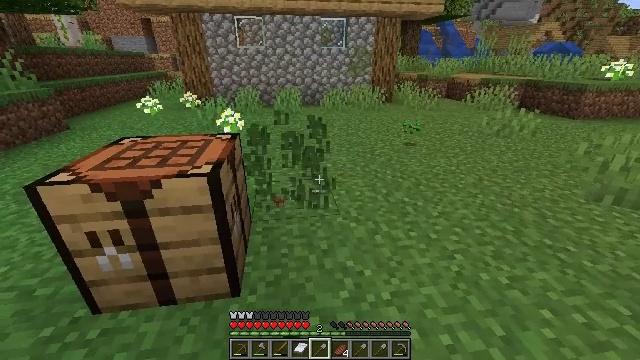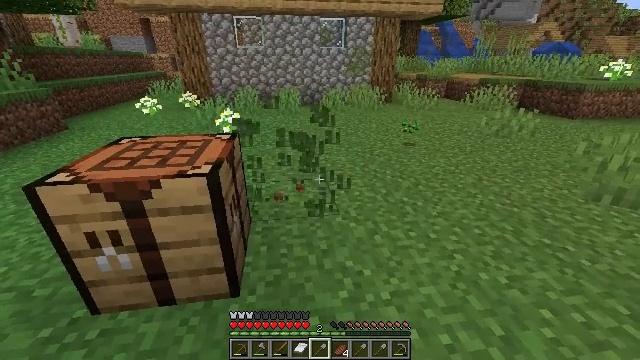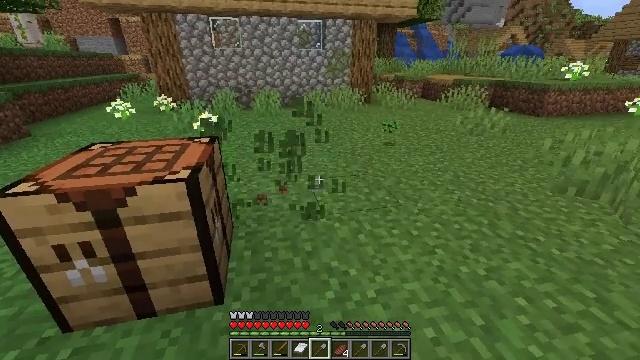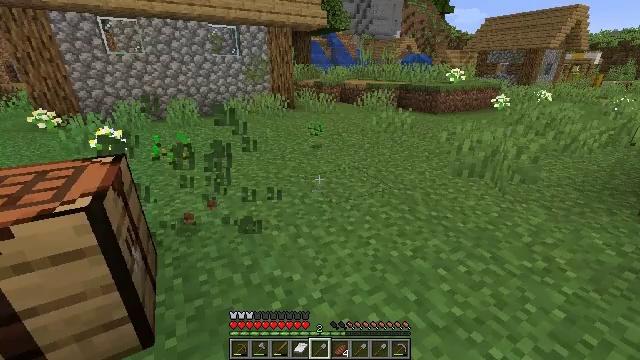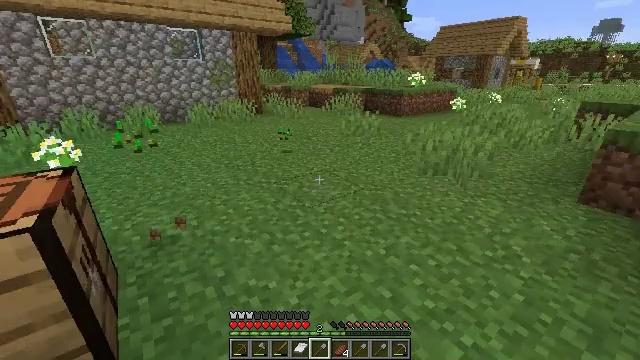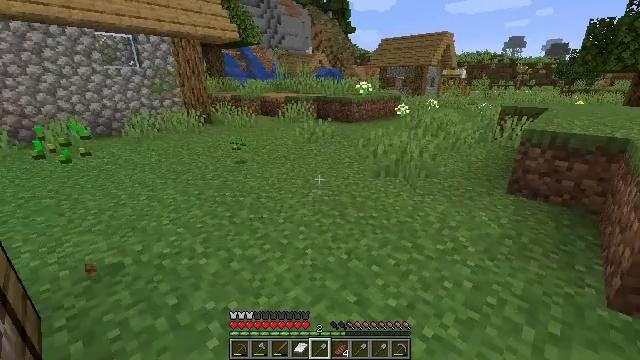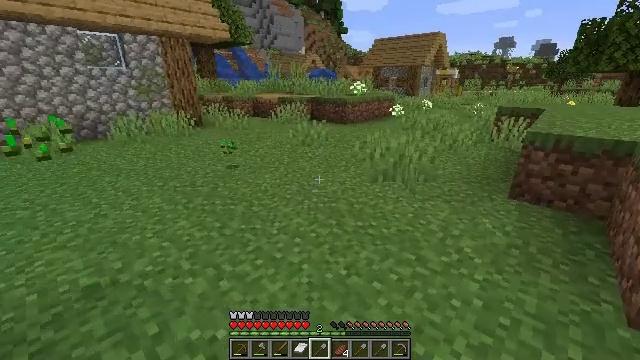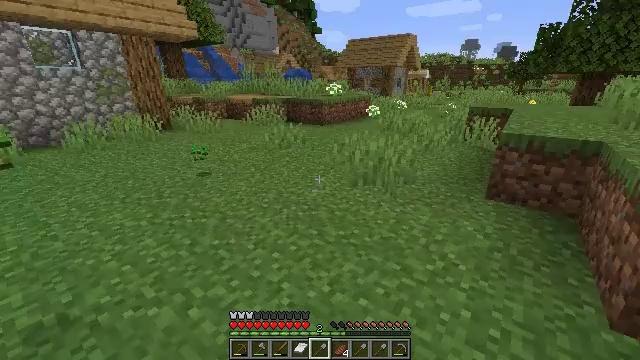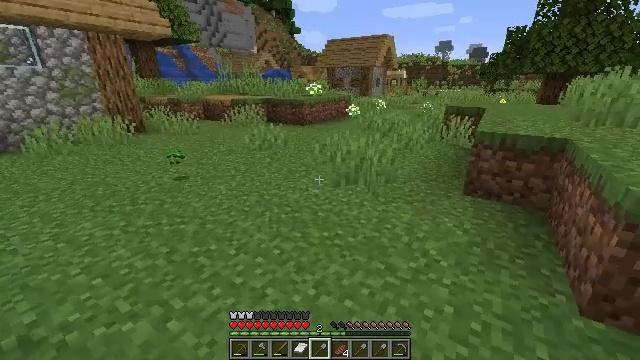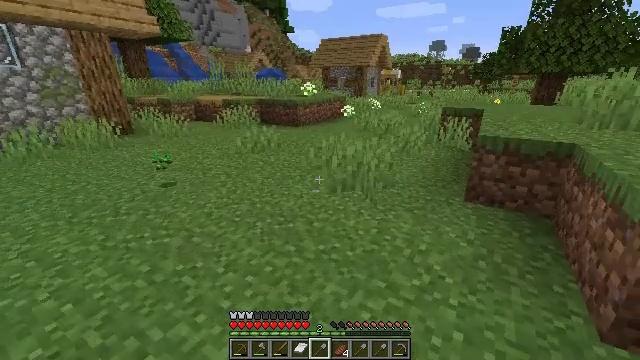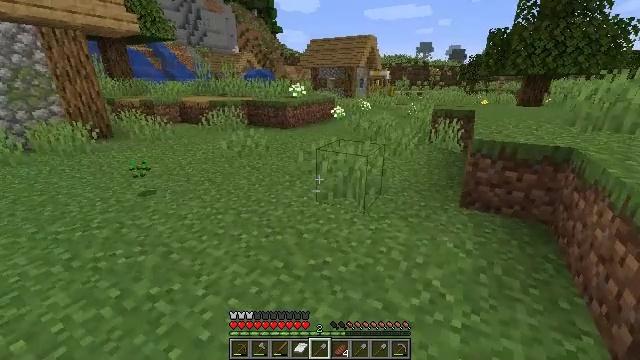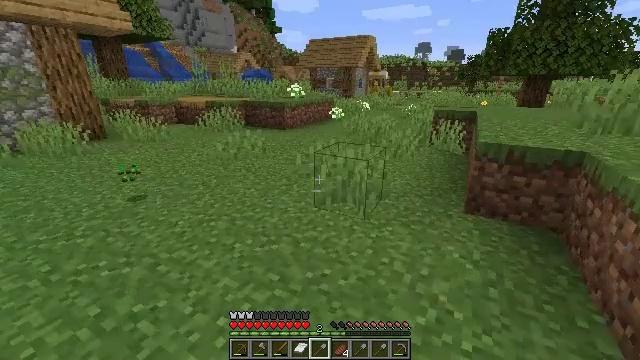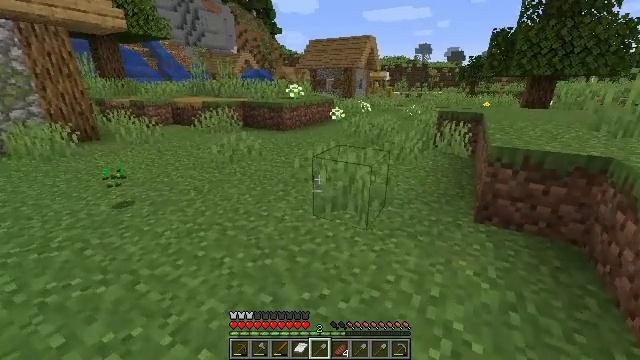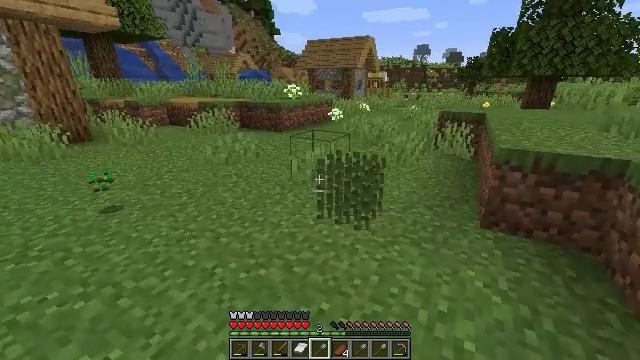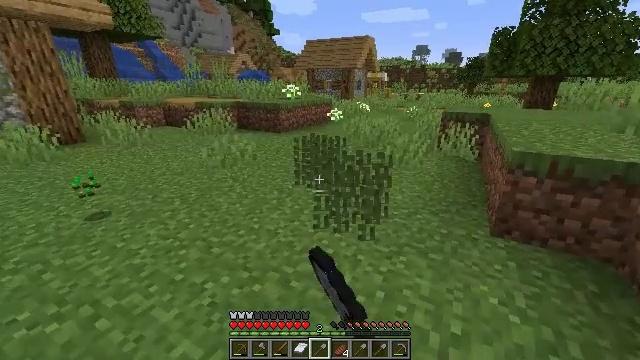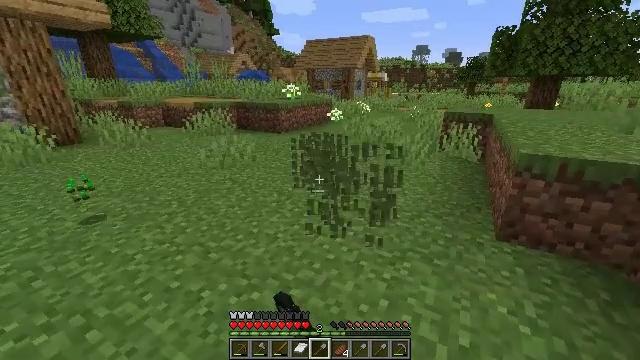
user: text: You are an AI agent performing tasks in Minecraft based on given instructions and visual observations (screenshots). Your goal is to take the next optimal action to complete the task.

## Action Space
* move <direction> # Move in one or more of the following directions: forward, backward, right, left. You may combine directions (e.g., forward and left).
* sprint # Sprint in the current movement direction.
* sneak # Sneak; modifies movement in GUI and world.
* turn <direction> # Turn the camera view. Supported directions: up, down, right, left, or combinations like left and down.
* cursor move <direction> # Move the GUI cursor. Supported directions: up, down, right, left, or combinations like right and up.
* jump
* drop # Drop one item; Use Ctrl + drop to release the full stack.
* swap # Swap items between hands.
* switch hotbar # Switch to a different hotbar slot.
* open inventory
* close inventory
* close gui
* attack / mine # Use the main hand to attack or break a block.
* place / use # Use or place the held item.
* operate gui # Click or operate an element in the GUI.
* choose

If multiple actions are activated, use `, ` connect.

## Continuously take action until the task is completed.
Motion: motion action
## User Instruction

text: Mine the grass in the plains.
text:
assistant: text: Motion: no_op
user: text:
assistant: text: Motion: turn right
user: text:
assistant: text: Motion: turn right and up
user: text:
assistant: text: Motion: turn right
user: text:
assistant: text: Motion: move forward, turn right and up
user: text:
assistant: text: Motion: move forward, turn right
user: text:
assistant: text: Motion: move forward, turn right
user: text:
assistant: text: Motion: move forward, turn right
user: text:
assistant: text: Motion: move forward, turn right
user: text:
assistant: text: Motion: move forward, turn right
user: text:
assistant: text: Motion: move forward
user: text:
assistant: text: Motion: move forward
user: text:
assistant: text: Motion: move forward, attack / mine
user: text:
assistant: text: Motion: attack / mine
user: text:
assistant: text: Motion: attack / mine
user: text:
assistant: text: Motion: no_op
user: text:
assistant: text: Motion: no_op
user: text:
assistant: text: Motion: no_op
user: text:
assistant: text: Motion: turn right
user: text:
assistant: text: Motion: turn right
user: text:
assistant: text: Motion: move forward
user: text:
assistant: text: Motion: move forward
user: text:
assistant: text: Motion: move forward
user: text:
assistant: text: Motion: move forward
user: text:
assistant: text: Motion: attack / mine
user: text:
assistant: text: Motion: attack / mine
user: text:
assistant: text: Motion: attack / mine
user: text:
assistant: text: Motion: no_op
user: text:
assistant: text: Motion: turn right
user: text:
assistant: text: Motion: turn right